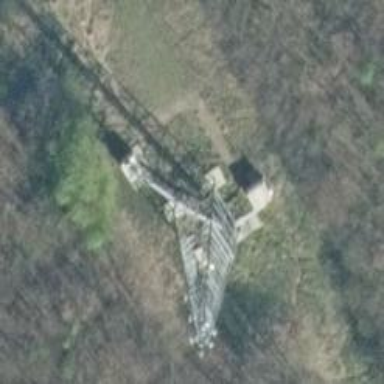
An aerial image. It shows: Mast tower used for communication.